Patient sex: M
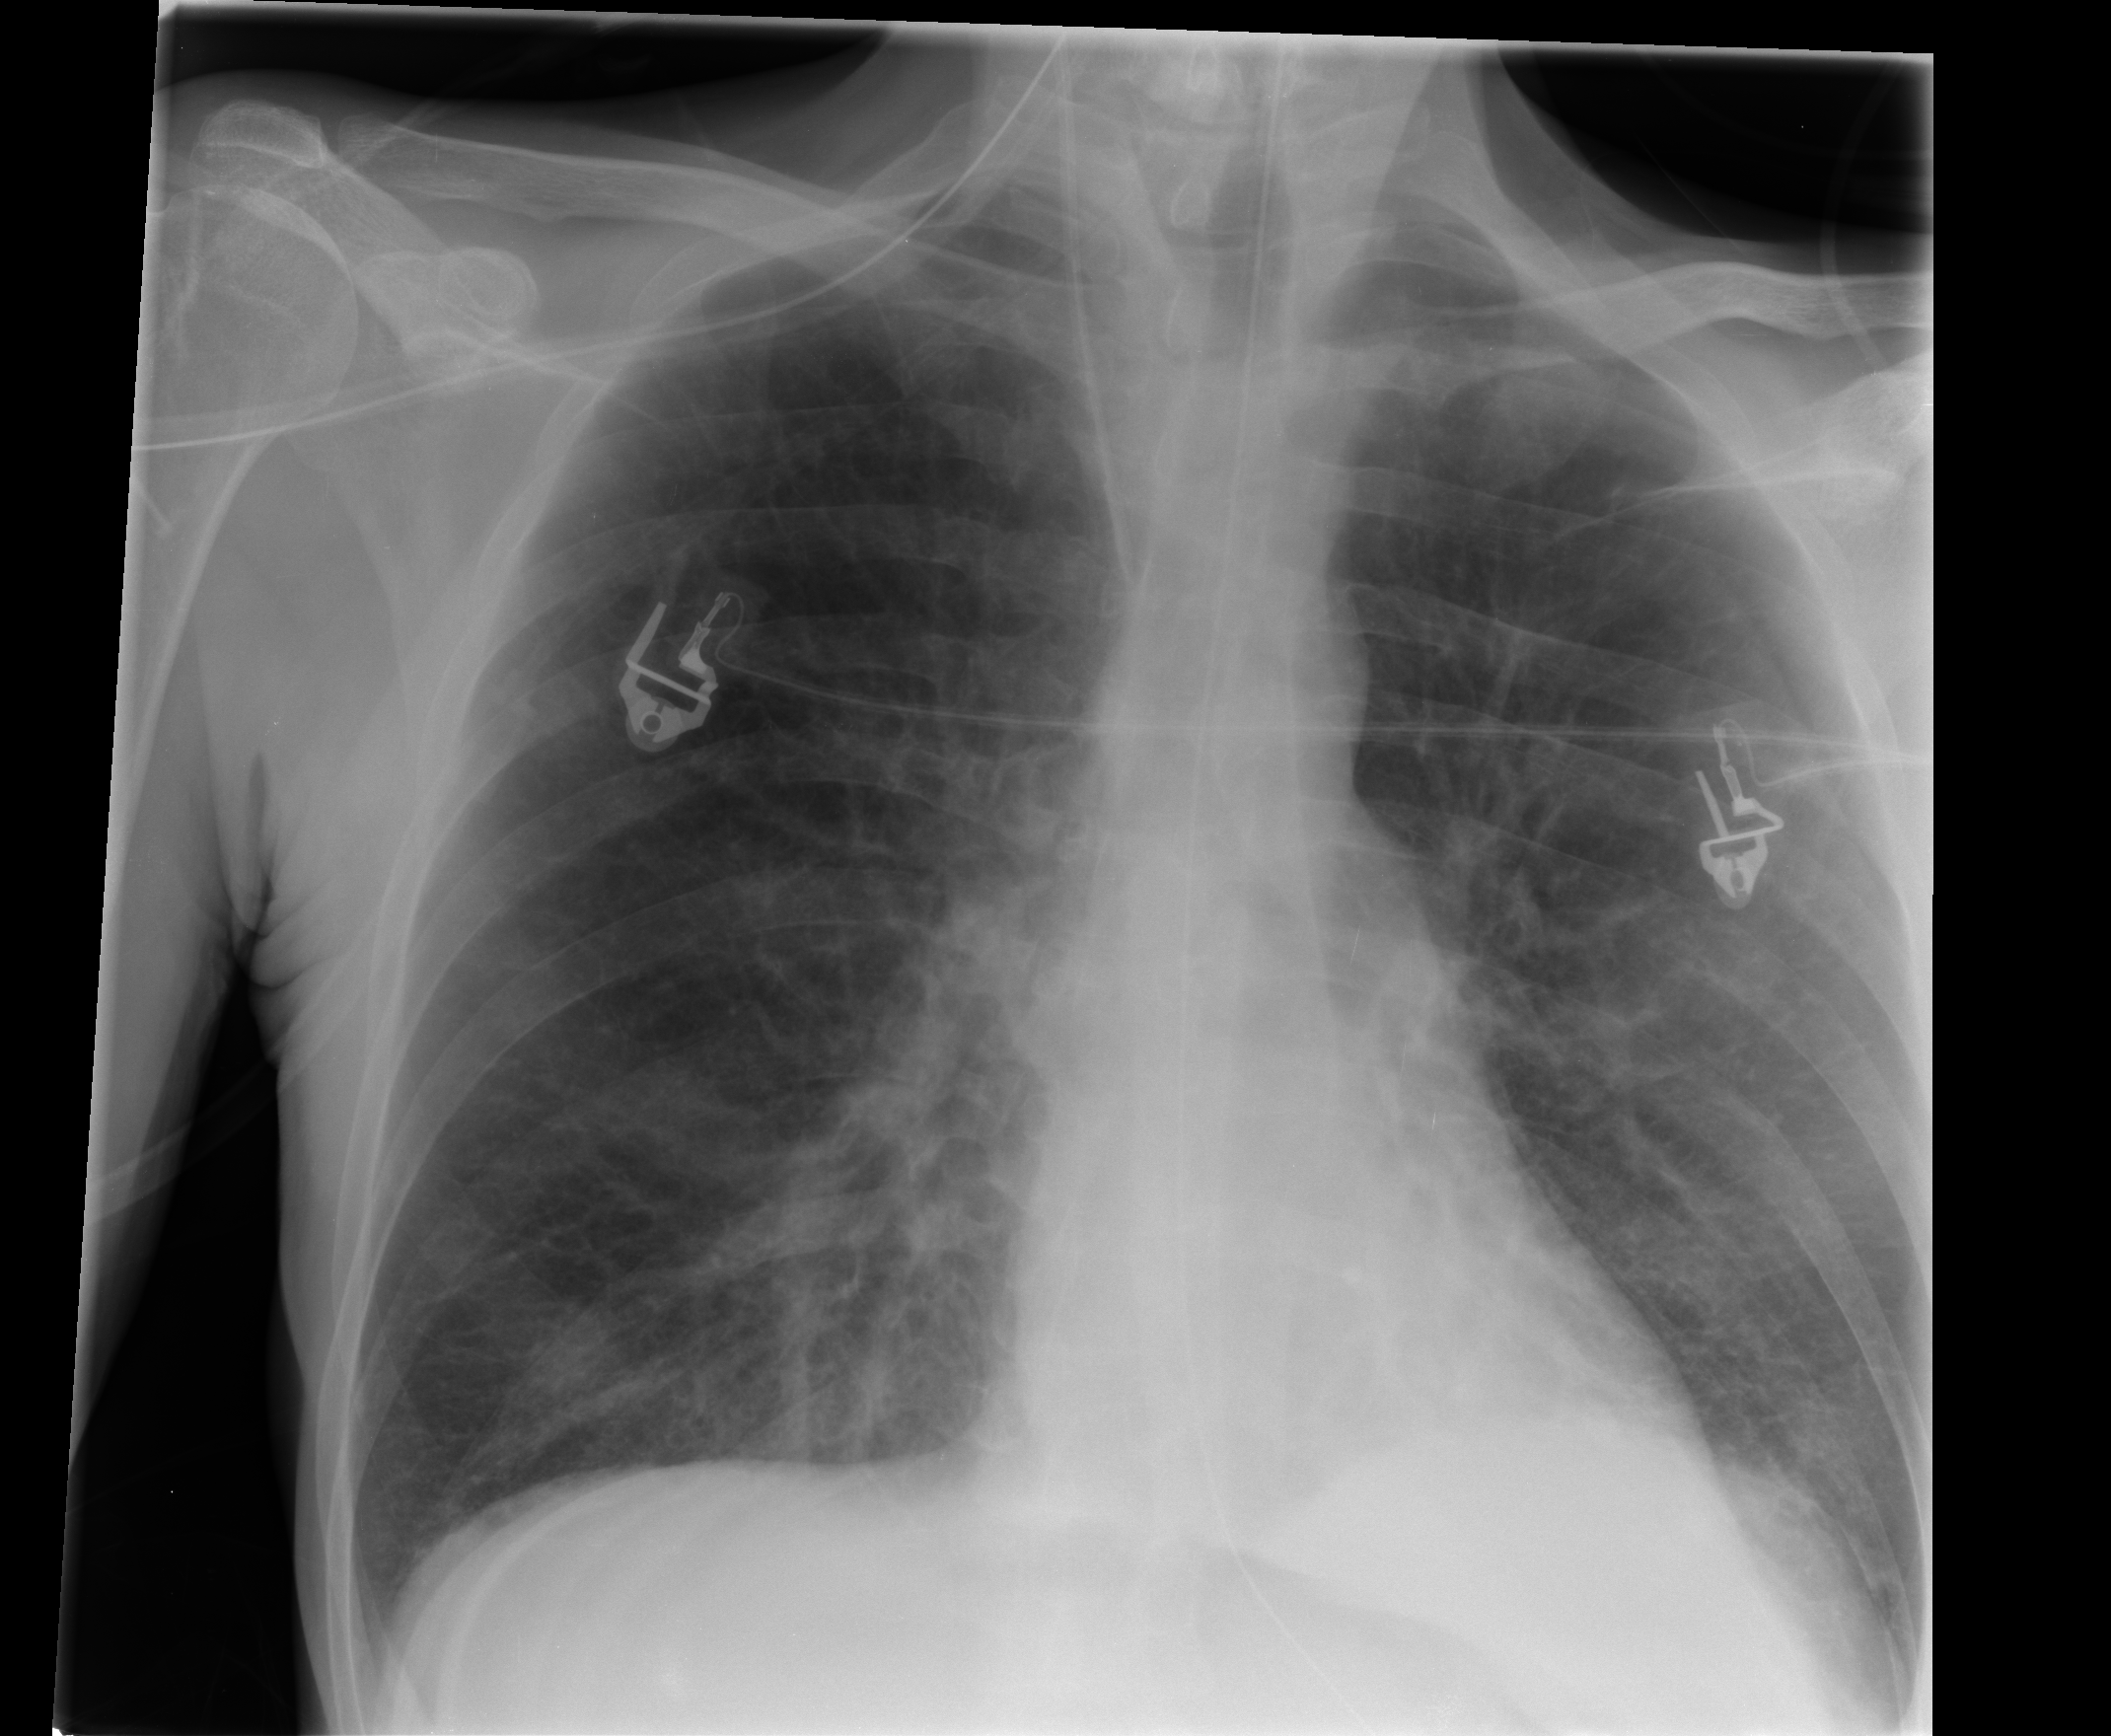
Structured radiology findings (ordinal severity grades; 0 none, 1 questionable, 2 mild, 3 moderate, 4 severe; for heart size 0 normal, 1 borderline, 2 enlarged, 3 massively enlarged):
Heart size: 0
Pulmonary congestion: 2
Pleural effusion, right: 0
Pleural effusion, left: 0
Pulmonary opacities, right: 0
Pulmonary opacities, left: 0
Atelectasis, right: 0
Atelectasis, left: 0